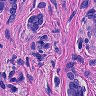
Metastatic tissue present: yes